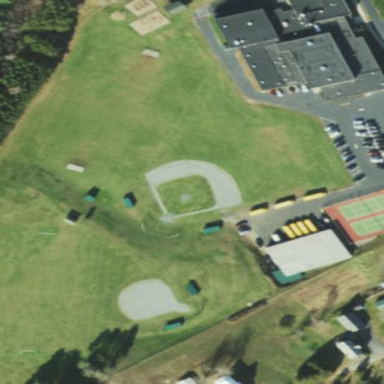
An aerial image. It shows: Baseball pitch for leisure and sports activities.